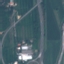
Label: Highway